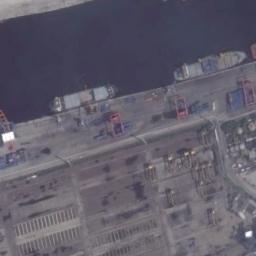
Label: ship